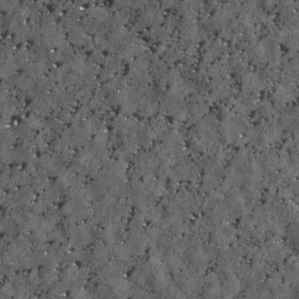
Label: non_frost